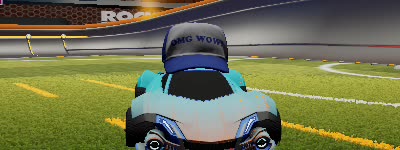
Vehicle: werewolf